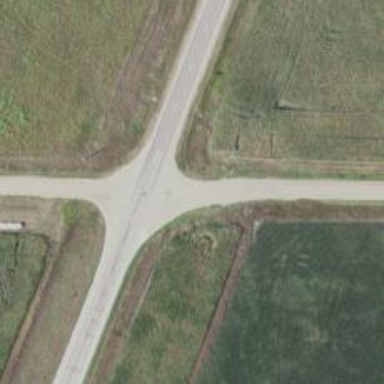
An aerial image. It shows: Road with stop sign.